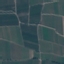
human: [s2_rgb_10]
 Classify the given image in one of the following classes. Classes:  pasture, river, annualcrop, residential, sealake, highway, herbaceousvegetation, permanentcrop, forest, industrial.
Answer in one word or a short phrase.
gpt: PermanentCrop